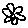
Label: flower